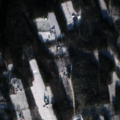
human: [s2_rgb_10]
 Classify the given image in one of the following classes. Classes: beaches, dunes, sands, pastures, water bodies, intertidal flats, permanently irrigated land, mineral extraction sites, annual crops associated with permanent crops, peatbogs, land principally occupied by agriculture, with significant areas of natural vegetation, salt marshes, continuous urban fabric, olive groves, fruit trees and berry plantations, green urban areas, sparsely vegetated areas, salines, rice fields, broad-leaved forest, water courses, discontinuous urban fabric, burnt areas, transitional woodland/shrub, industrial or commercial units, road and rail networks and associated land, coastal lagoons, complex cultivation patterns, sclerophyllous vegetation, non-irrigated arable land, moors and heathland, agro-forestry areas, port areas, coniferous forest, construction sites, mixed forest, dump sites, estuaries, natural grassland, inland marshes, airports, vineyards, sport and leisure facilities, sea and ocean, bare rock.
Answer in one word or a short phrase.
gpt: land principally occupied by agriculture, with significant areas of natural vegetation, coniferous forest, mixed forest, water bodies